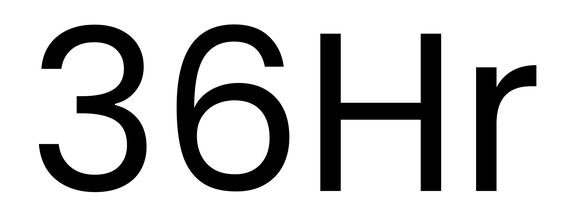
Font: Poppins-Regular